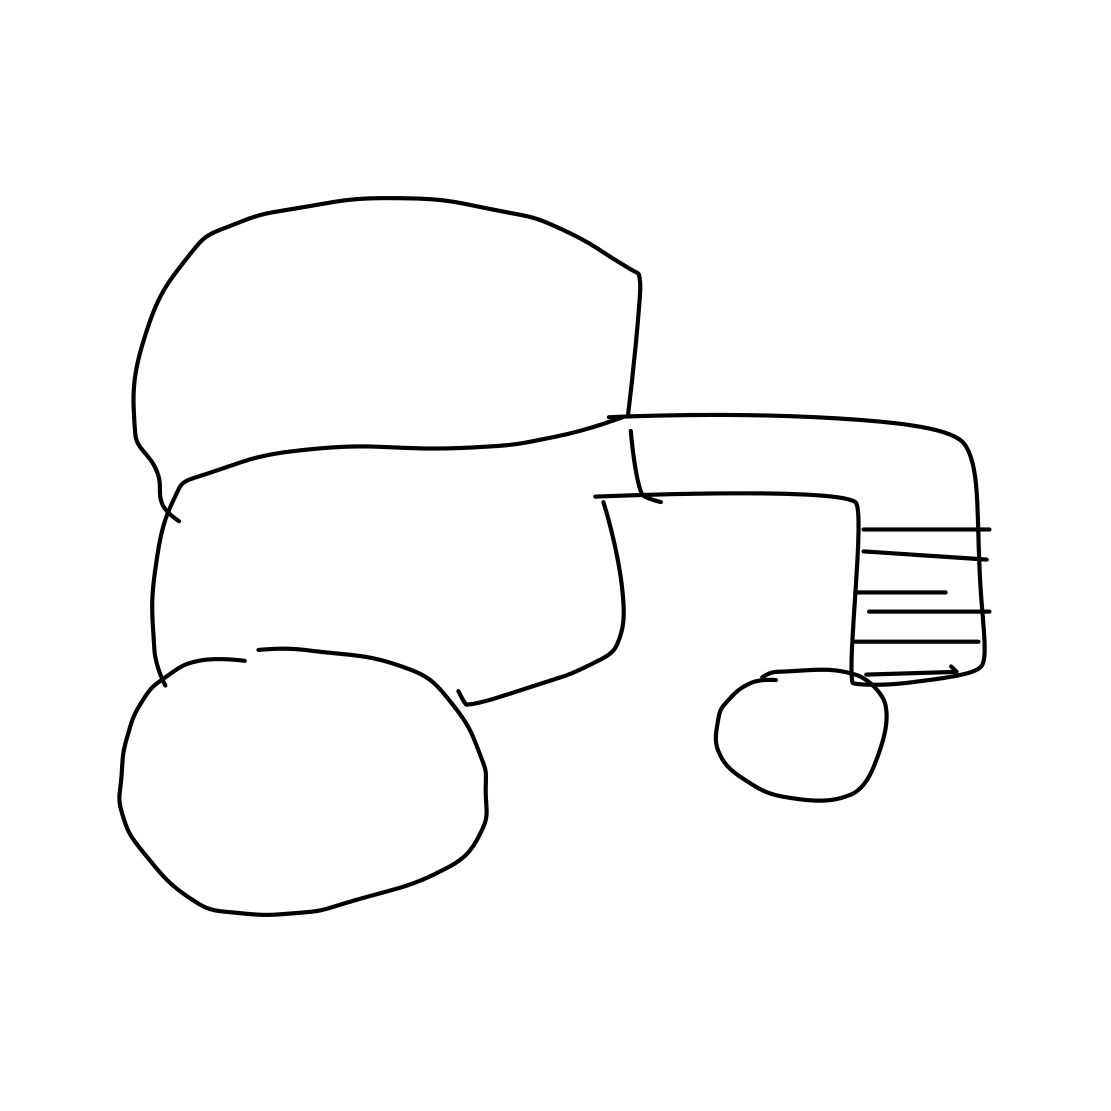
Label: tractor